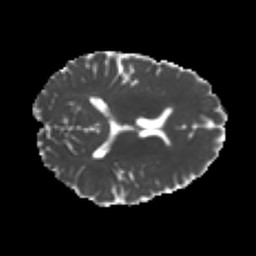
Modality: MD
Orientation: axial
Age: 20
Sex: male
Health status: healthy
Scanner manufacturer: philips
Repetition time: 7.384 s
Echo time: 0.08599 s